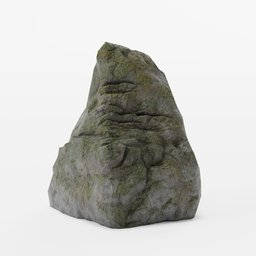
Label: nature